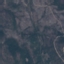
Label: HerbaceousVegetation